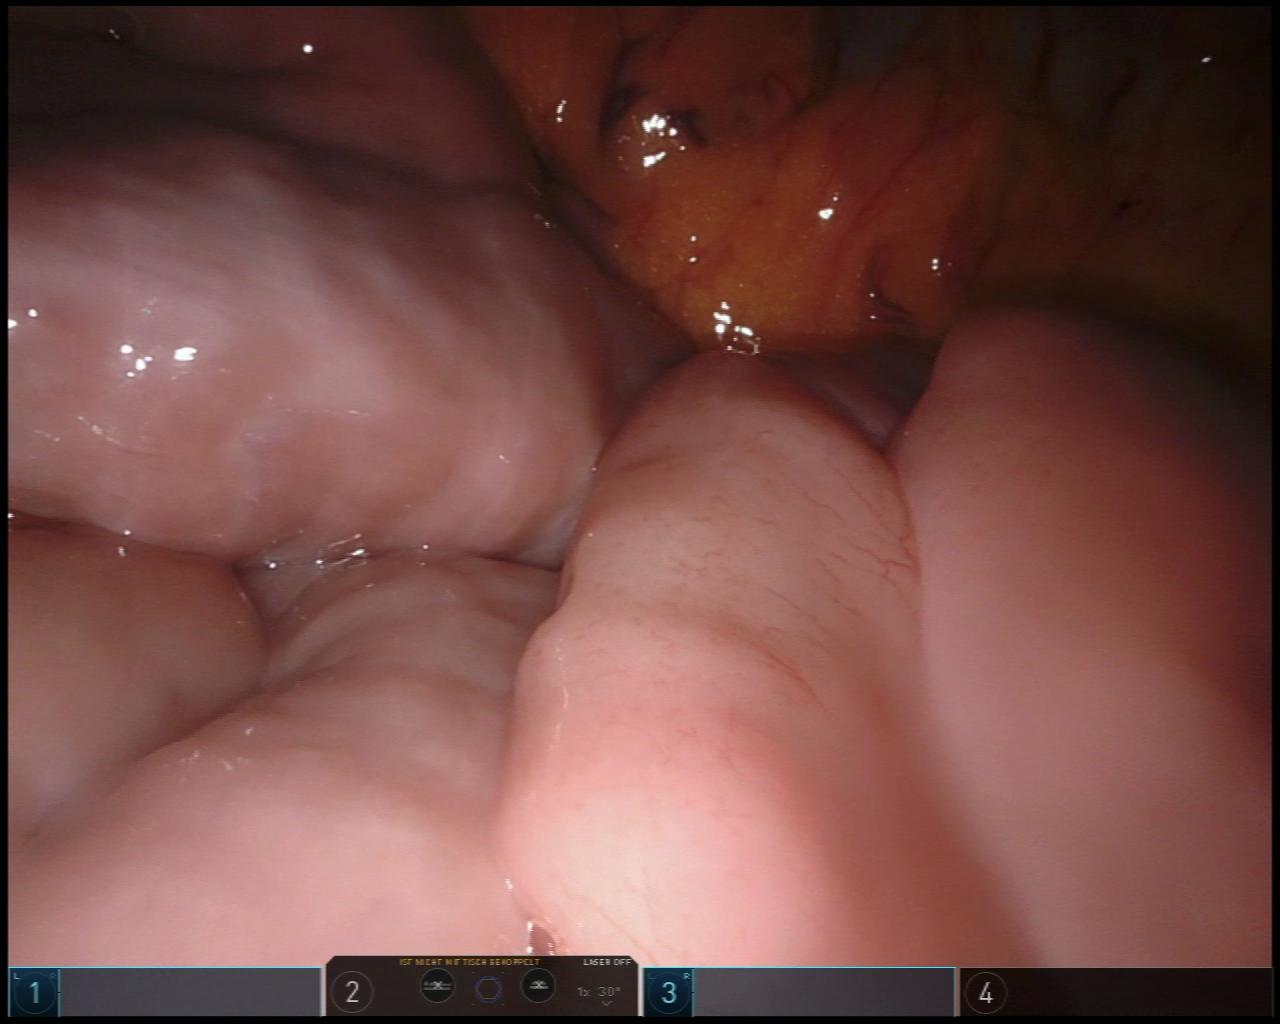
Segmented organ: small_intestine
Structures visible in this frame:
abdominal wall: no
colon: yes
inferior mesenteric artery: no
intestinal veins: no
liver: no
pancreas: no
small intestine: yes
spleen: no
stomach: no
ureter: no
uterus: no
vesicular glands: no